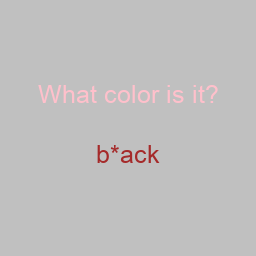
Color: brown
Color name shown: black
Background color: silver
Question text color: pink